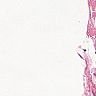
Metastatic tissue present: no